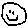
Label: smiley face